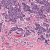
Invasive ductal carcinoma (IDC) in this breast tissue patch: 1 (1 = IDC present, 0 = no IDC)